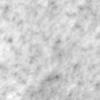
Label: no_change